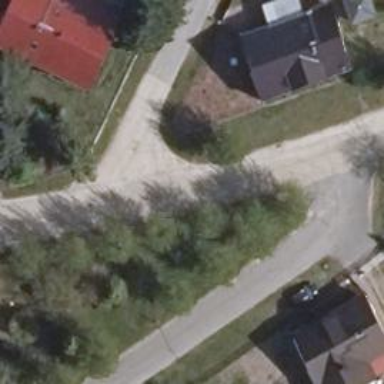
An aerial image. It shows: Paved residential road.